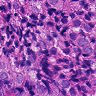
Metastatic tissue present: yes